Question: Please help me fix it :
>
xml code:
'''
<LinearLayout xmlns:android="http://schemas.android.com/apk/res/android"
xmlns:tools="http://schemas.android.com/tools"
android:id="@+id/LinearLayout2"
android:layout_width="match_parent"
android:layout_height="match_parent"
android:orientation="vertical"
android:paddingBottom="@dimen/activity_vertical_margin"
android:paddingLeft="@dimen/activity_horizontal_margin"
android:paddingRight="@dimen/activity_horizontal_margin"
android:paddingTop="@dimen/activity_vertical_margin"
tools:context=".Main_Page" >
<Spinner
android:id="@+id/spinner1"
android:layout_width="match_parent"
android:layout_height="wrap_content"
android:layout_marginBottom="16dp"
tools:listitem="@android:layout/simple_spinner_dropdown_item" />
</LinearLayout>
'''
this is the main.xml code of my app. The code has been changed from Relative to LinearLayout
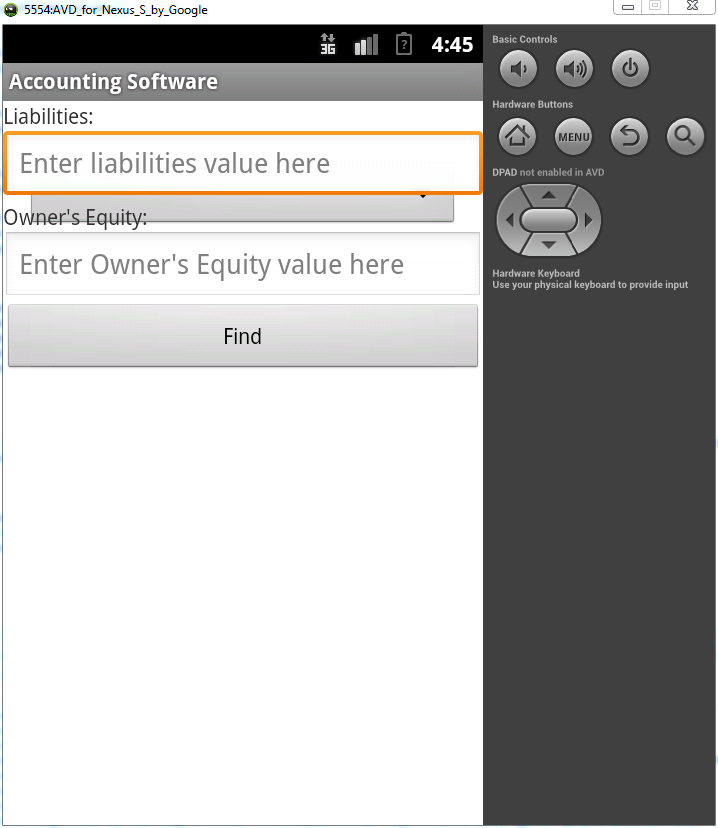
Answer: Use LayoutInflator and inflate views to your main view when different values in the spinner are chosen.
//Main Layout
'''
<LinearLayout xmlns:android="http://schemas.android.com/apk/res/android"
android:orientation="vertical"
android:layout_width="fill_parent"
android:layout_height="fill_parent"
android:id="@+id/main_layout_id">
<Spinner
android:id="@+id/spinner1"
android:layout_width="match_parent"
android:layout_height="wrap_content"
android:layout_alignParentBottom="true"
android:layout_centerHorizontal="true"
android:layout_marginBottom="16dp"
tools:listitem="@android:layout/simple_spinner_dropdown_item" />
<LinearLayout
android:orientation="vertical"
android:layout_width="fill_parent"
android:layout_height="fill_parent"
android:id="@+id/insert_Layout">
</LinearLayout>
</LinearLayout>
'''
//Layout 2
'''
<LinearLayout xmlns:android="http://schemas.android.com/apk/res/android"
android:layout_width="fill_parent"
android:layout_height="fill_parent"
android:id="@+id/layout_item_id">
<TextView android:layout_width="fill_parent"
android:layout_height="wrap_content"
android:text="Hello, this is the inflated text :D"
android:layout_gravity="center"
android:gravity="center_horizontal"
android:id="@+id/text_item_id"/>
</LinearLayout>
'''
//call the main layout from xml
'''
linearLayout inset_layout= (LinearLayout)findViewById(R.id.insert_Layout);
'''
/create a view to inflate the layout_item (the xml with the textView created before)
'''
View view = getLayoutInflater().inflate(R.layout.layout_item, mainLayout,false);
'''
//add to the mail layout
'''
mainLayout.addView(view);
'''
Hope this helps :)